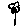
Label: flower